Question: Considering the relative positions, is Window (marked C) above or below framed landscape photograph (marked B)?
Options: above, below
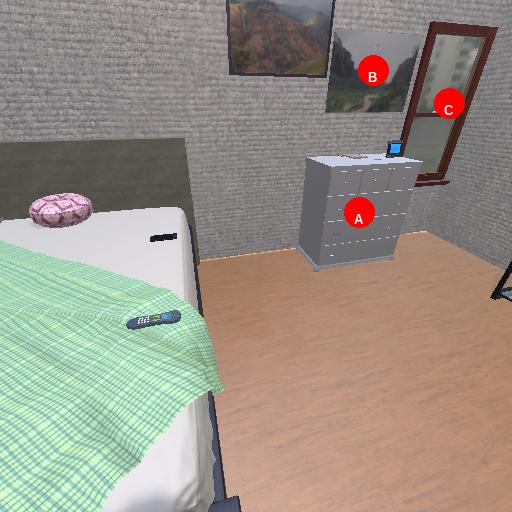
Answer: above